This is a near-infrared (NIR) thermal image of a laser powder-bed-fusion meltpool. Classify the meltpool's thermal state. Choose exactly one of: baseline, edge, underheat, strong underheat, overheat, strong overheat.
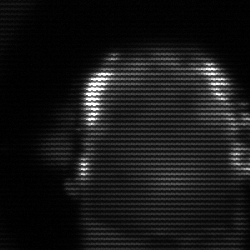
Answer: baseline